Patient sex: F
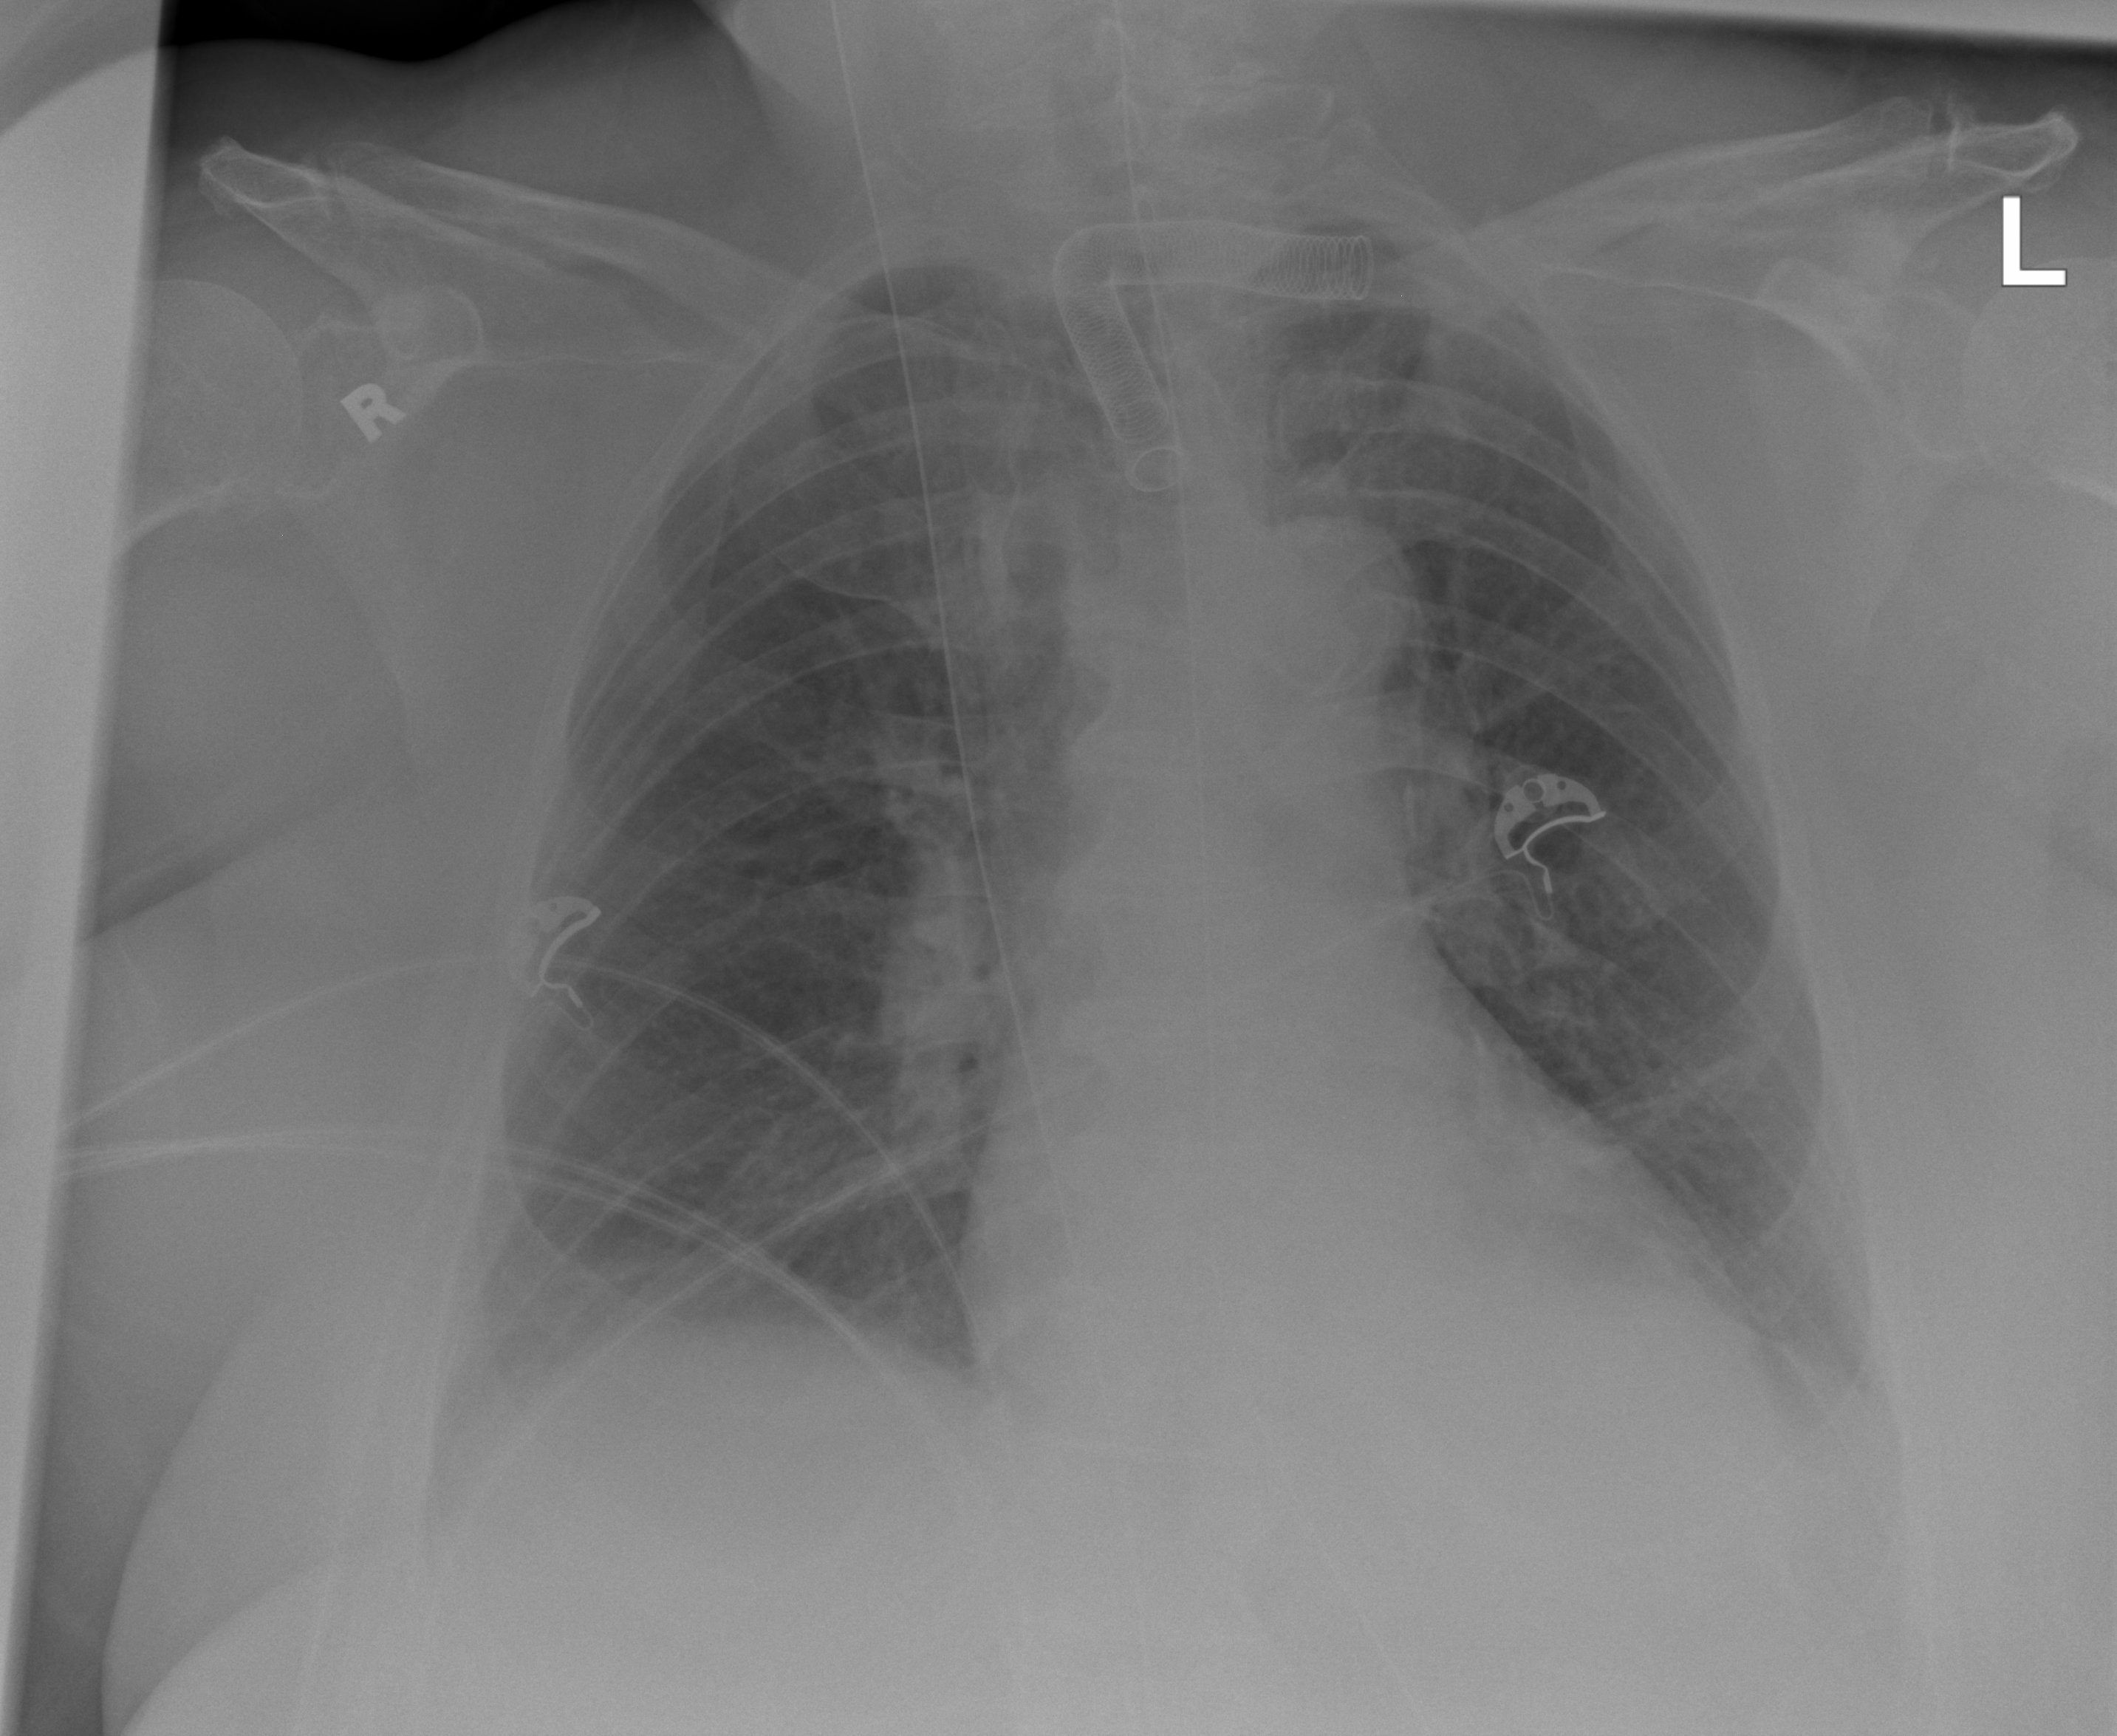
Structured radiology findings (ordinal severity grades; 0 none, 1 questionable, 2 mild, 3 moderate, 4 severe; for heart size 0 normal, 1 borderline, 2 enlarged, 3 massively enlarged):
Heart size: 2
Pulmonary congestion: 1
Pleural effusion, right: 2
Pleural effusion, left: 2
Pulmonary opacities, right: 1
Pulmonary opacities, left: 1
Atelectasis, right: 0
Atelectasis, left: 1